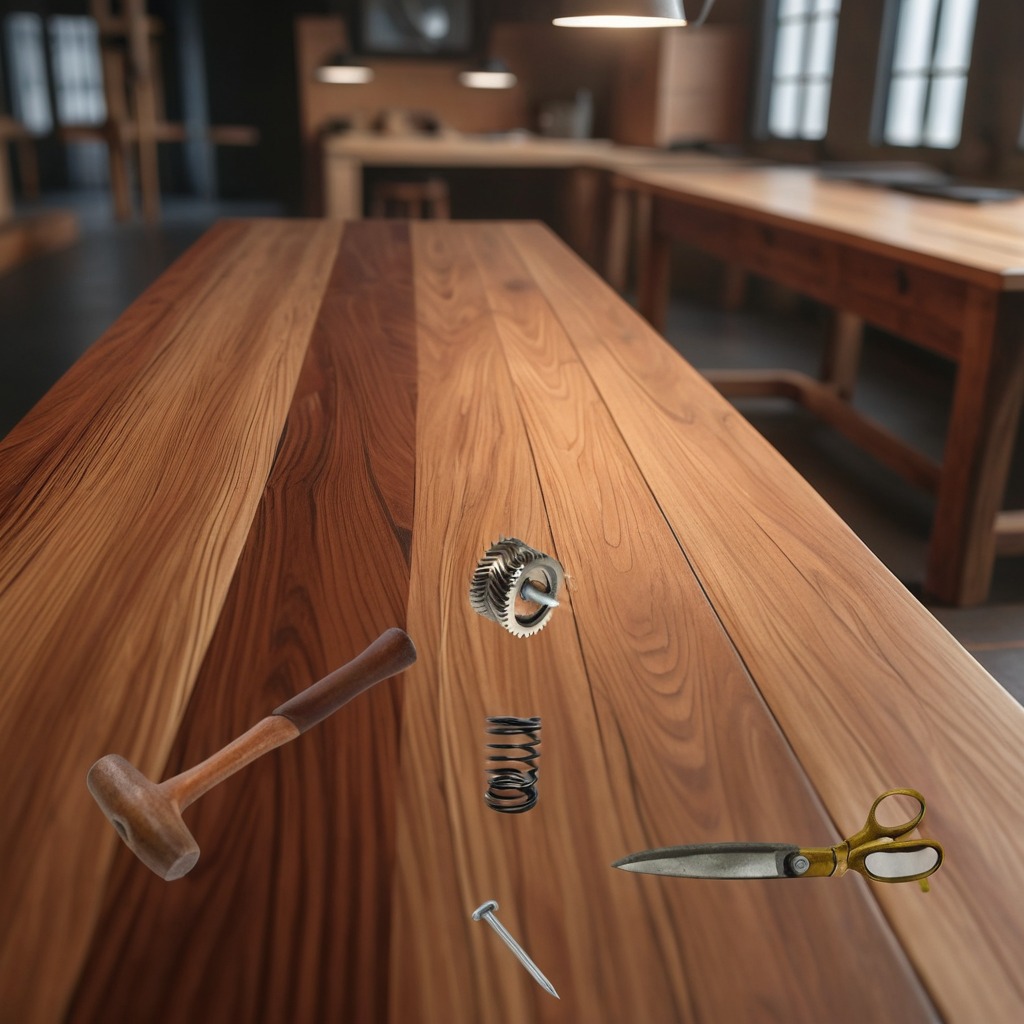
A steel gear with teeth, a hammer, an iron nail, a coiled metal spring, and a pair of scissors are lying on the wooden table.